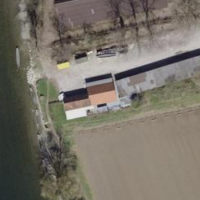
EUNIS habitat code: 25
Species observed at this site:
Mergus merganser